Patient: sex M, age 57
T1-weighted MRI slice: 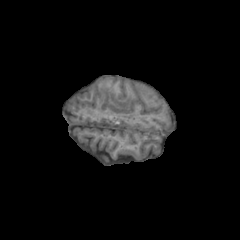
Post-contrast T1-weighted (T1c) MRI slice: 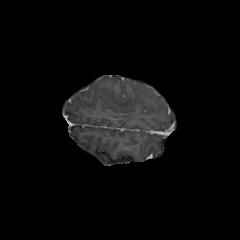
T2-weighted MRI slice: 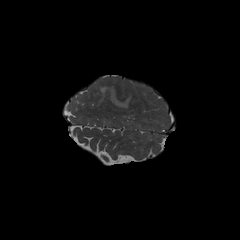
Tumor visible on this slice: yes
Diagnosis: Glioblastoma, IDH-wildtype
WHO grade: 4